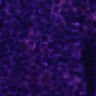
Metastatic tissue present: no